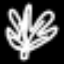
Label: leaf